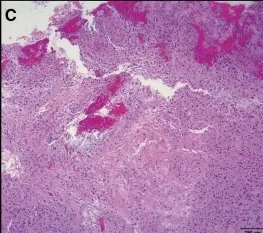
Case 5 brain CT scan without contrasts showing an intratumoral hemorrhage of the midbrain/brainstem. (C) At low magnification, the hematoxylin and eosin (H&E) stained slide image depicts a low-grade spindle cell neoplasm with alternating hypercellular and hypocellular areas (characteristics of a pilocytic astrocytoma).
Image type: pathology (h&e)